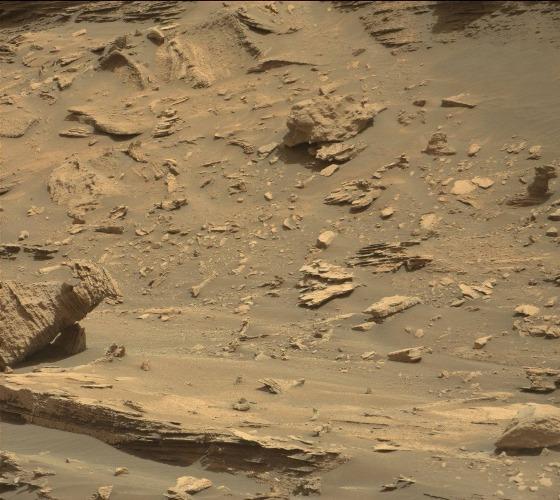
Terrain classes present: Bedrock, Gravel / Sand / Soil, Rock, Shadow